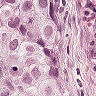
Metastatic tissue present: yes